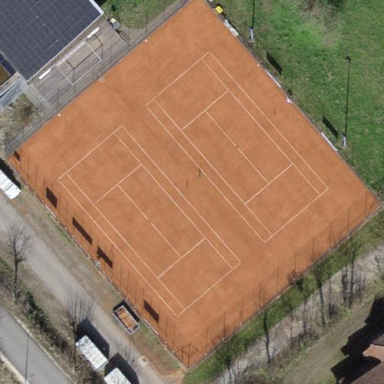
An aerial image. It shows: Tennis court in leisure pitch.